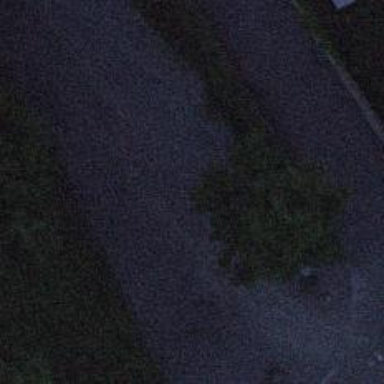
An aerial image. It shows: Bollard barrier.